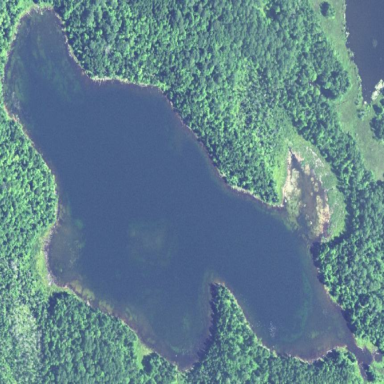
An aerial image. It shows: Serene lake surrounded by nature.